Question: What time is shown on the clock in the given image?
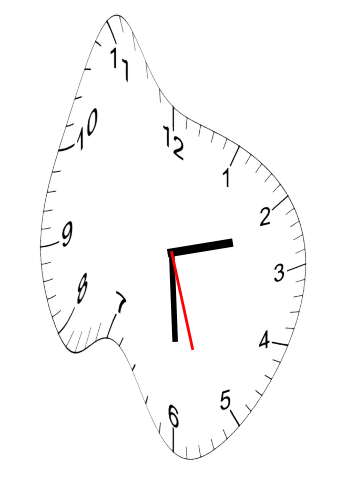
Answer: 02:29:27